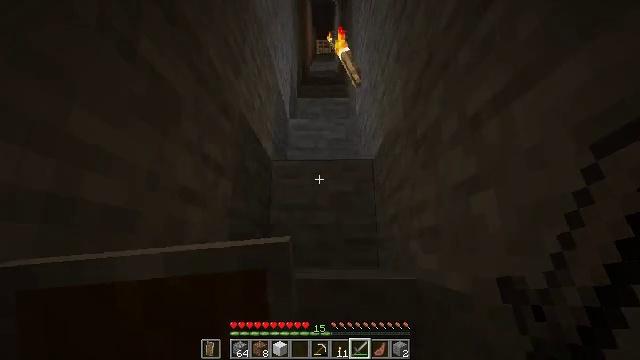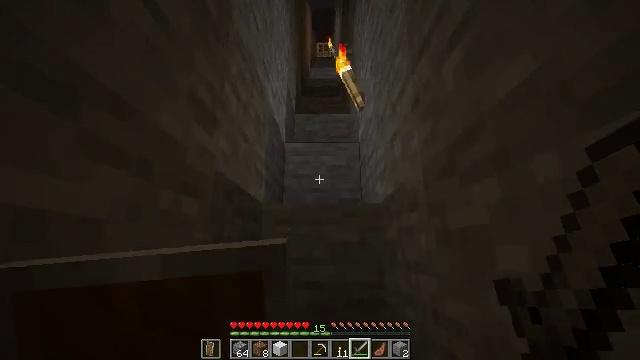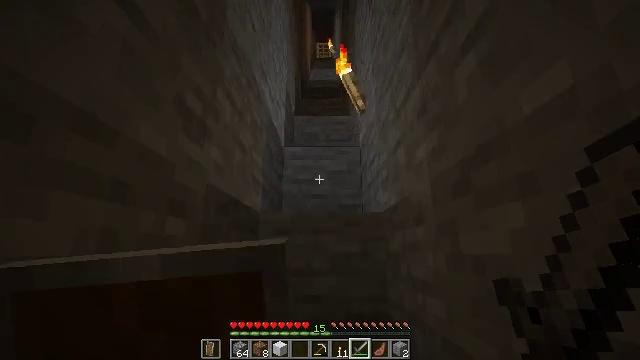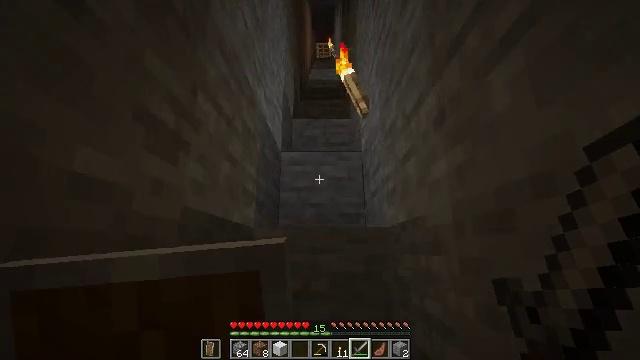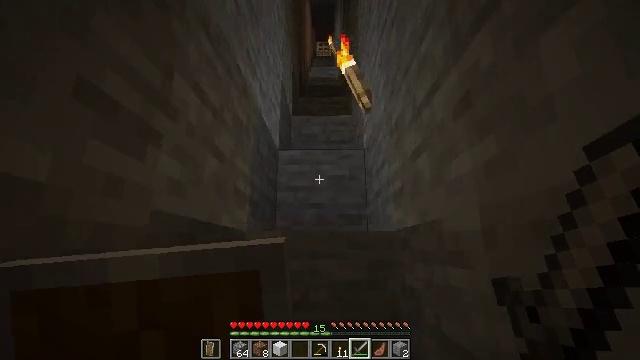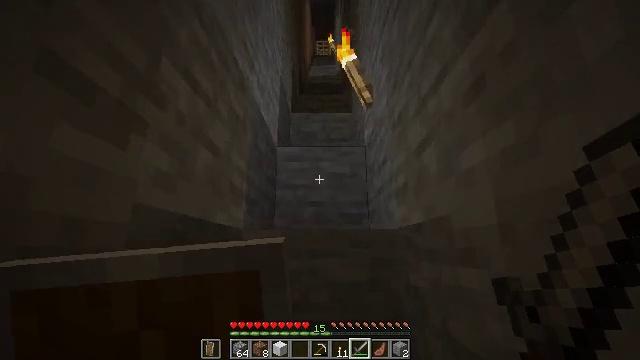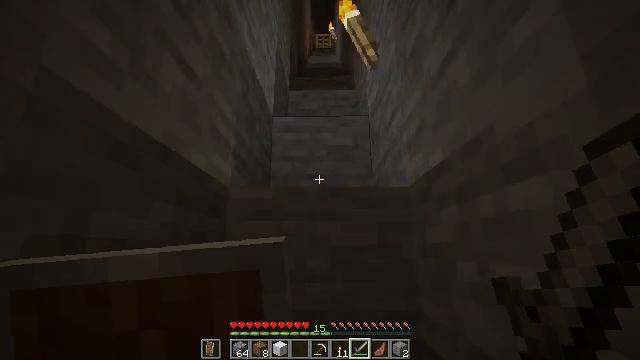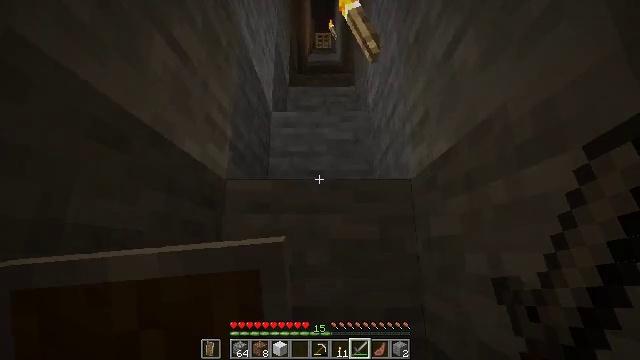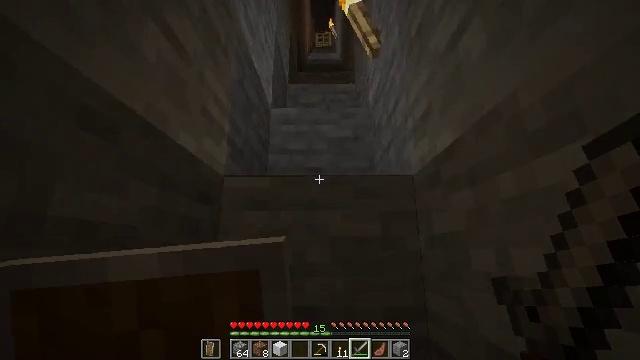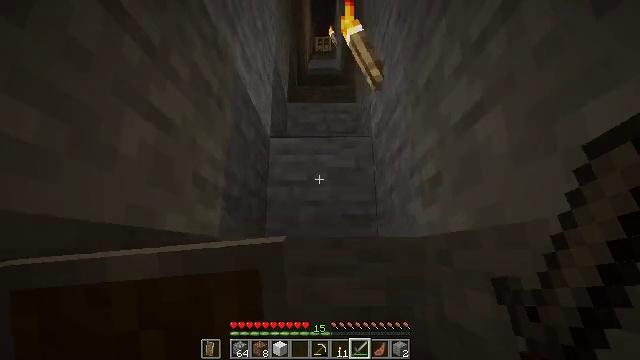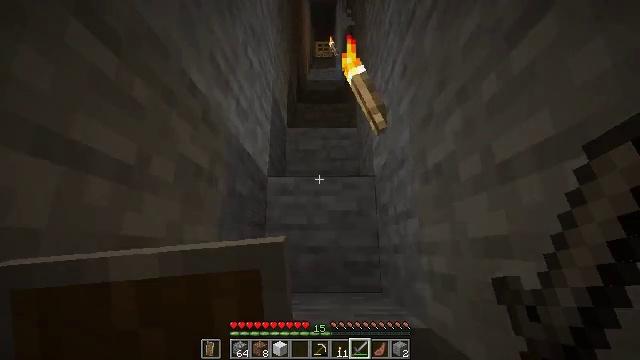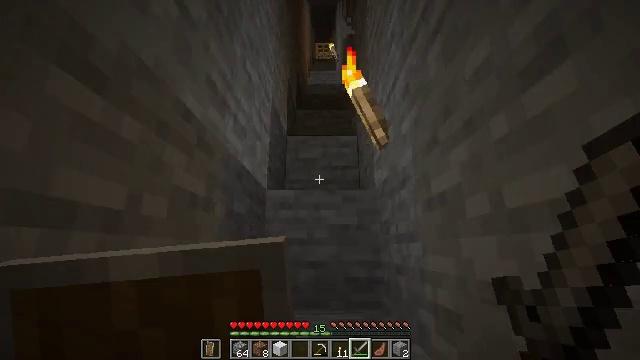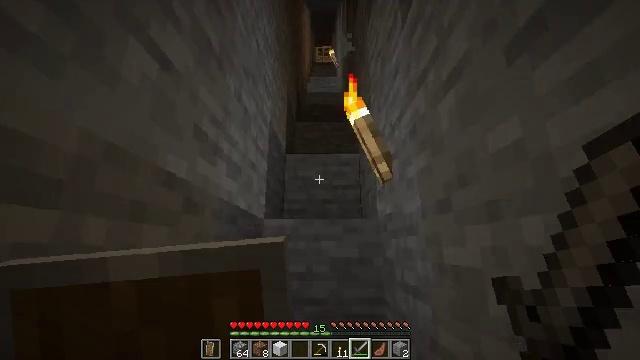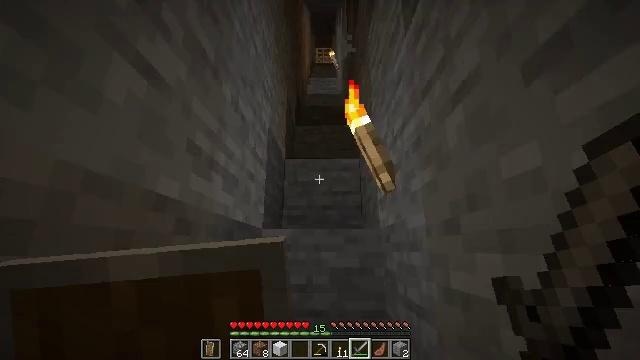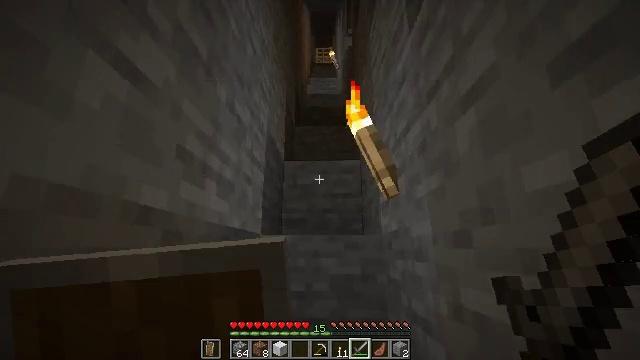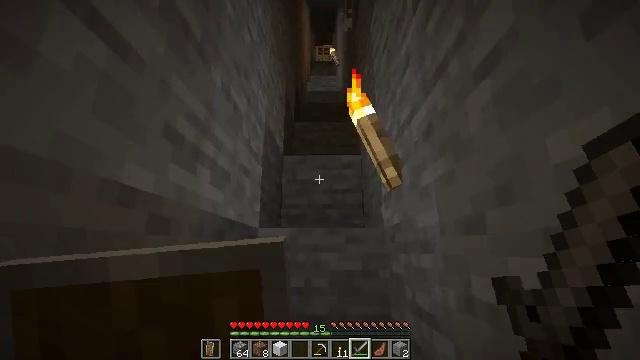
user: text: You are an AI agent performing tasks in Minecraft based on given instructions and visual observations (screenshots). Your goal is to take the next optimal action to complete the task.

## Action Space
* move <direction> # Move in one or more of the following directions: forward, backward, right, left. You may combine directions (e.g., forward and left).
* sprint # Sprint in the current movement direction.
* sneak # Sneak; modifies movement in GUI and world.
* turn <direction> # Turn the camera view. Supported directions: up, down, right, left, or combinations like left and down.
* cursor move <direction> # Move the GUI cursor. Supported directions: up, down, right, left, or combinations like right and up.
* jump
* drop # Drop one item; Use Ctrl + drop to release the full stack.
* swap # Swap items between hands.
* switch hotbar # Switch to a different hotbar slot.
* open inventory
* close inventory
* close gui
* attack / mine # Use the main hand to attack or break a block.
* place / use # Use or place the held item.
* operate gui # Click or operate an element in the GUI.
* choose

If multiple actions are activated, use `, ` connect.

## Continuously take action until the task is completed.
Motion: motion action
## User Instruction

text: Combat the tropical fish.
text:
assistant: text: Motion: move forward, jump
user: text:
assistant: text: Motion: move forward, jump
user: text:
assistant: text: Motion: move forward, jump
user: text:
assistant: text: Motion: move forward, jump
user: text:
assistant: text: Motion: move forward, jump
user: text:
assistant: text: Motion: move forward, jump
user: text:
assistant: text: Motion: move forward, jump
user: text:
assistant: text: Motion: move forward, jump
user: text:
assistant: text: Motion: move forward, jump
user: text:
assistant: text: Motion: move forward, jump
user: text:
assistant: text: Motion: move forward, jump
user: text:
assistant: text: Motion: move forward, jump
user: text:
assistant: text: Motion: move forward, jump
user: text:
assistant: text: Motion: move forward, jump
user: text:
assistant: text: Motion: move forward, jump
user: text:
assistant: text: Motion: move forward, jump
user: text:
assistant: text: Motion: move forward, jump
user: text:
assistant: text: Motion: move forward, jump
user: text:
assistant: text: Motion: move forward, jump
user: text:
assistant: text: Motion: move forward, jump
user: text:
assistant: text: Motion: move forward, jump
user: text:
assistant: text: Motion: move forward, jump
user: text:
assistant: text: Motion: move forward, jump
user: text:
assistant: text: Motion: move forward, jump
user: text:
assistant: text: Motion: move forward, jump
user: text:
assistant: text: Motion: move forward, jump
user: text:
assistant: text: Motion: move forward, jump
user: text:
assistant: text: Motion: move forward, jump
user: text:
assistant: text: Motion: move forward, jump
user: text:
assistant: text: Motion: move forward, jump